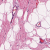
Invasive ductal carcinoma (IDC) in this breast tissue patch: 0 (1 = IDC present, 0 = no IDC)